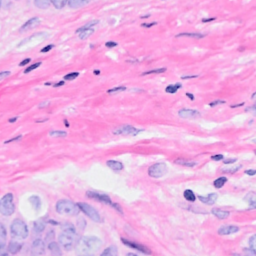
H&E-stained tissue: Breast